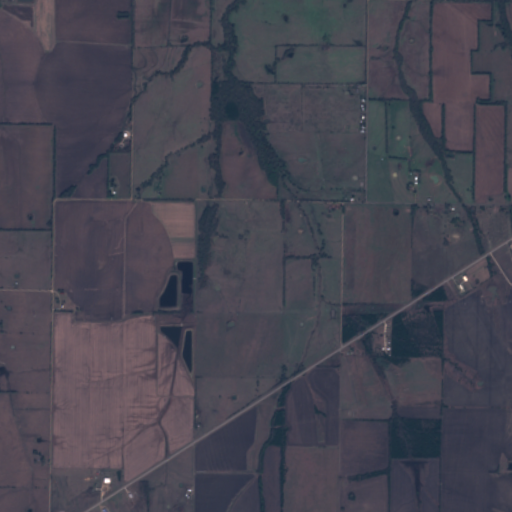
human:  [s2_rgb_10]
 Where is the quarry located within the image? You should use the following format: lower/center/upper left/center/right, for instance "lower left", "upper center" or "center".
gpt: There is no quarry in the image.